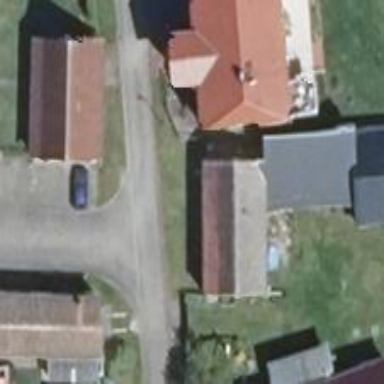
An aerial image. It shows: Living street.